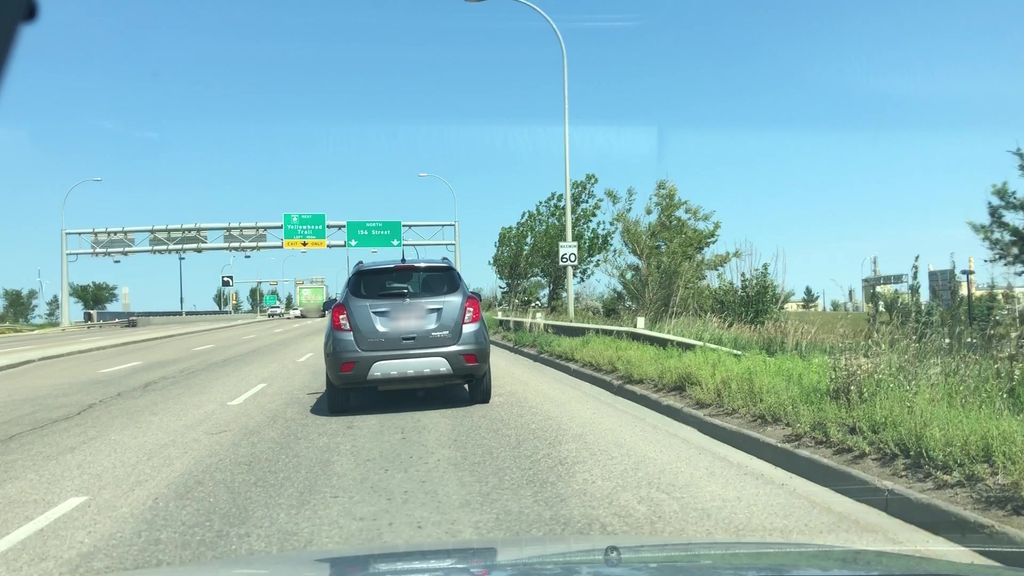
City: edmonton